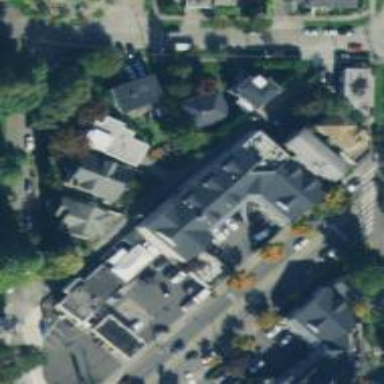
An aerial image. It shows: Health club.